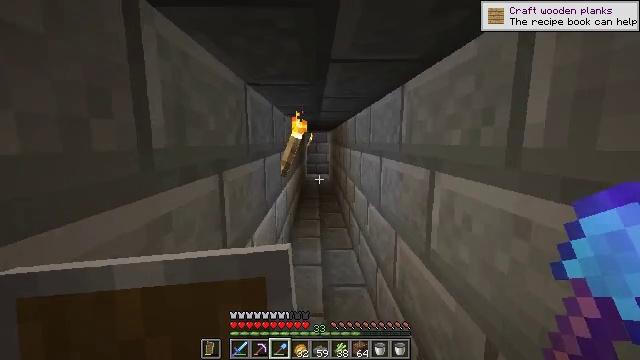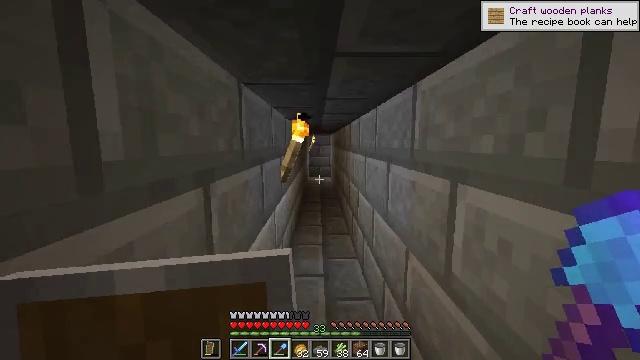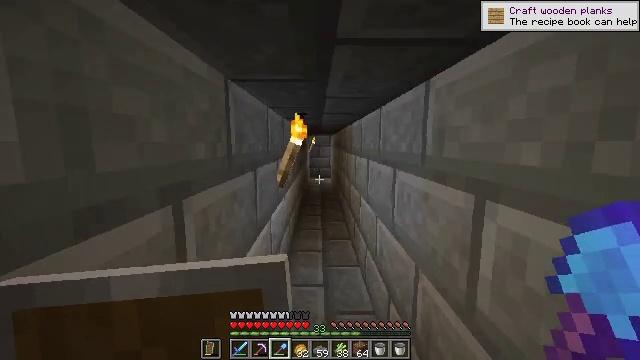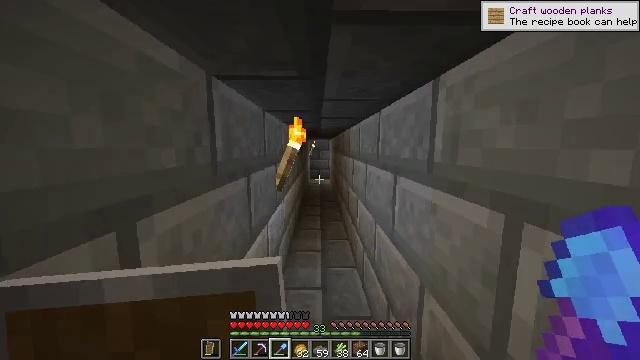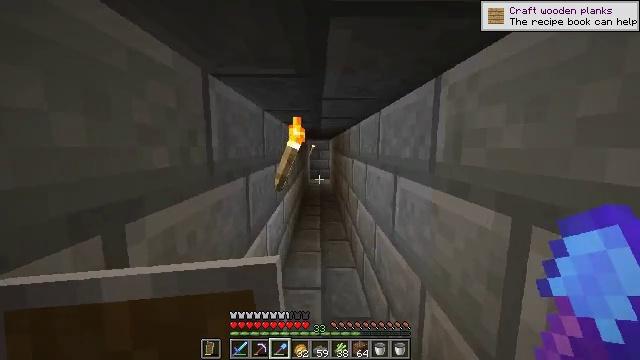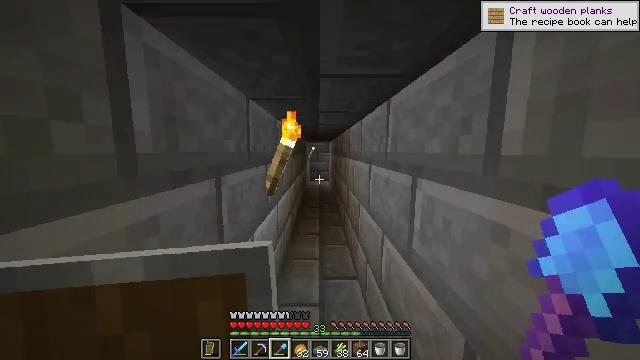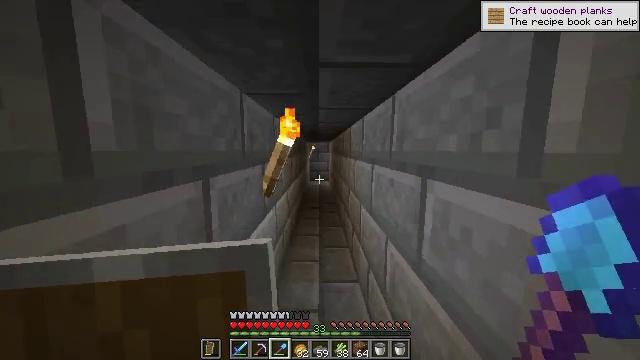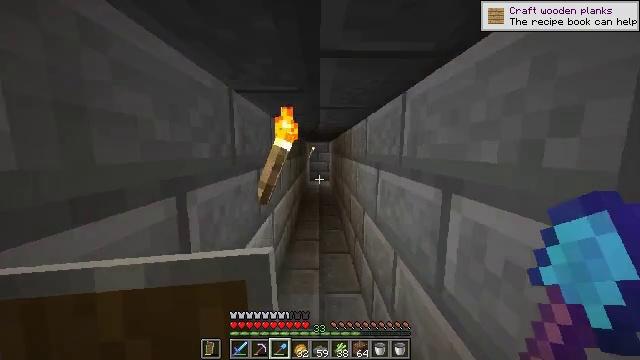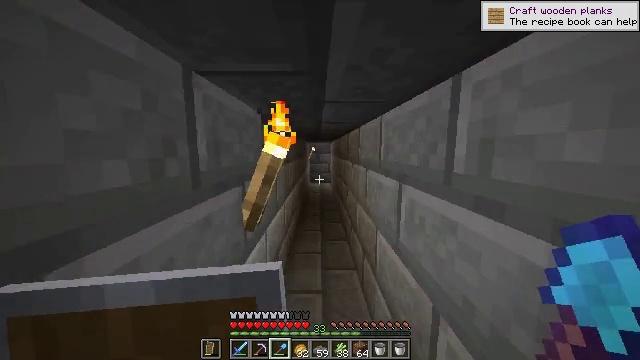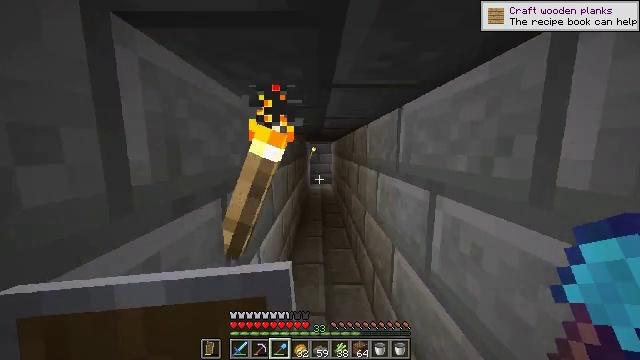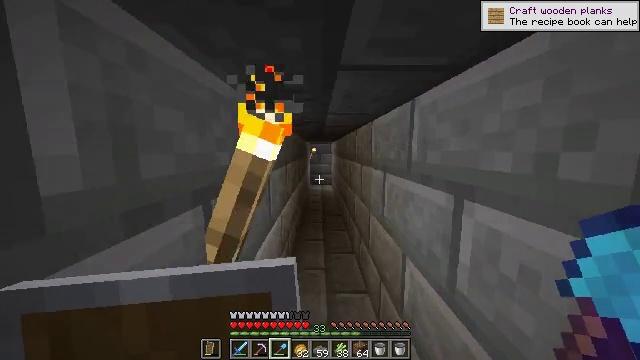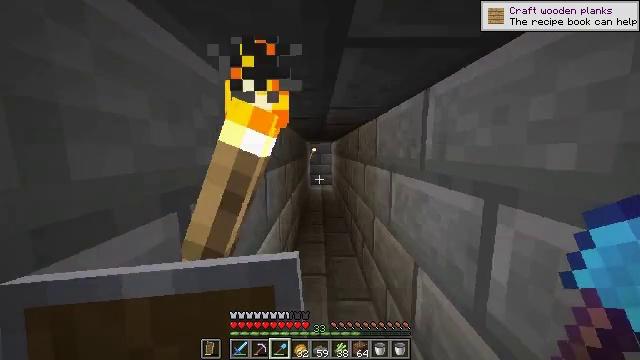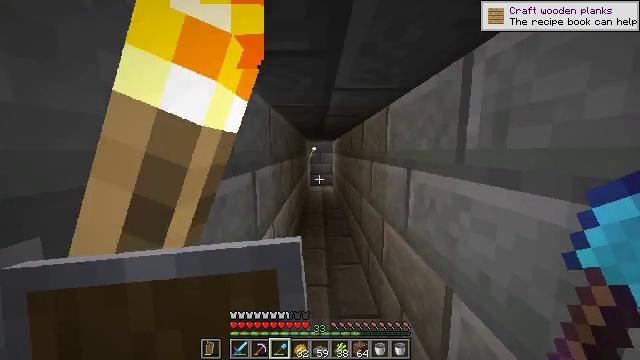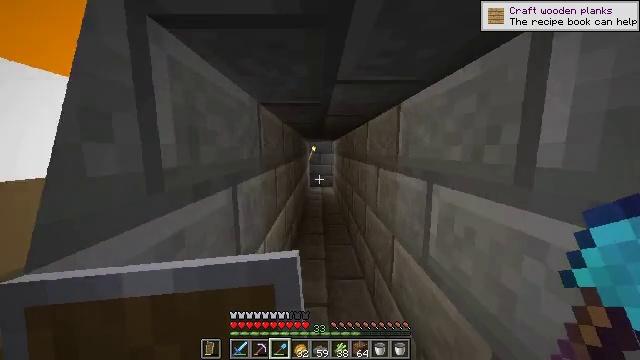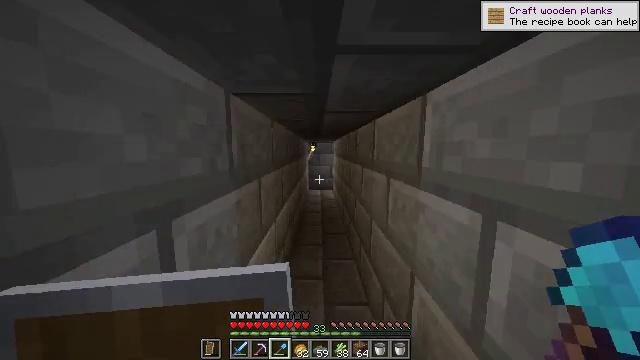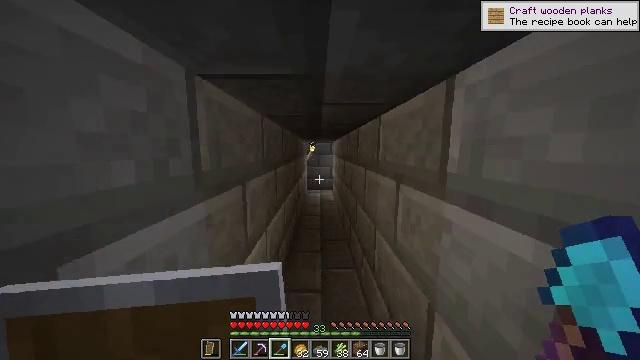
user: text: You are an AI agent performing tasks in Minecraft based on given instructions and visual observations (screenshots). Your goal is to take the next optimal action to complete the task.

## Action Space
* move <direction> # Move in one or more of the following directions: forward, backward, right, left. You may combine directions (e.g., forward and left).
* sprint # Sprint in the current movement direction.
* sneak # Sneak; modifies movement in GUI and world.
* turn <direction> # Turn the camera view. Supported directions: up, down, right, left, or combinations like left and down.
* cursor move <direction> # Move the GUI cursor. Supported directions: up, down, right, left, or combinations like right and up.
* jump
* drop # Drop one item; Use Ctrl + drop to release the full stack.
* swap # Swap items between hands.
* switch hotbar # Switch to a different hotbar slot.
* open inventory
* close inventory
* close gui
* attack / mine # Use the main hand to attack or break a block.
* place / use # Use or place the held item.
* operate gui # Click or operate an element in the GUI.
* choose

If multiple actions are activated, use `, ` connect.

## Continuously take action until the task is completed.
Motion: motion action
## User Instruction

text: Combine ice blocks in the crafting table to get packed ice.
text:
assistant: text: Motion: no_op
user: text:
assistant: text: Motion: move forward
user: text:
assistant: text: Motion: move forward
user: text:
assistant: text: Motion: move forward
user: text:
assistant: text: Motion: move forward
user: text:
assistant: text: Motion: move forward
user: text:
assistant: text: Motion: move forward
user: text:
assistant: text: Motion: move forward
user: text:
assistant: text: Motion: move forward
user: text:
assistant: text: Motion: move forward
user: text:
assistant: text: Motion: move forward
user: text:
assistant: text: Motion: move forward
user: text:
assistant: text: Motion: move forward
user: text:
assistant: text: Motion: move forward
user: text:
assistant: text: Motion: move forward
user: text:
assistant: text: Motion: move forward
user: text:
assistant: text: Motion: move forward, turn left and up
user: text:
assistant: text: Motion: move forward, turn up
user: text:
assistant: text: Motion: move forward
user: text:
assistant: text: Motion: move forward, turn left
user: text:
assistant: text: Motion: move forward
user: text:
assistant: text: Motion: move forward, turn left
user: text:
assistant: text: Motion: move forward, turn left and down
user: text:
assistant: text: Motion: move forward
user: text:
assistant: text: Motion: move forward
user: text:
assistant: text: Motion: move forward
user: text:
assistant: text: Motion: move forward
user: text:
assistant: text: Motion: move forward
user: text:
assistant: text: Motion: move forward
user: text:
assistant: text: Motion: move forward